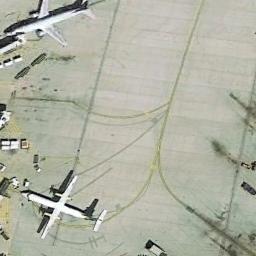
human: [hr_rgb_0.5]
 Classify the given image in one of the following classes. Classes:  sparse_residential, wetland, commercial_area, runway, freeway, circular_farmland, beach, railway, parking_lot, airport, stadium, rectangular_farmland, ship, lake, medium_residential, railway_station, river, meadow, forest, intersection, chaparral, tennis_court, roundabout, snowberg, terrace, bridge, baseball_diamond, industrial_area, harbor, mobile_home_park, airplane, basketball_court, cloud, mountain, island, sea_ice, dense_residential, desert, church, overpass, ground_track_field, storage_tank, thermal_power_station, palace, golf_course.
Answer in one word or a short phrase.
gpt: airplane